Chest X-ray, AP view. Patient: 67 years old, sex M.
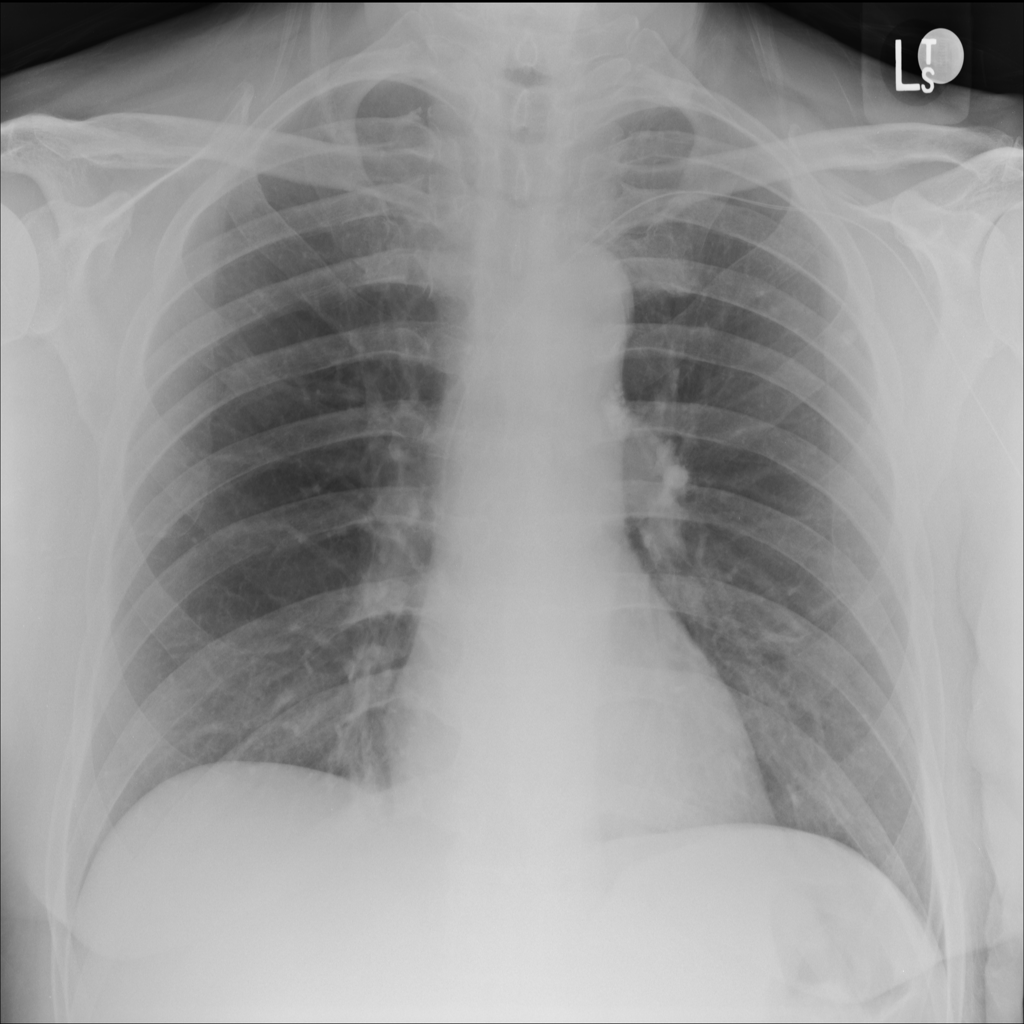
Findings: Nodule